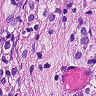
Metastatic tissue present: yes